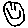
Label: smiley face